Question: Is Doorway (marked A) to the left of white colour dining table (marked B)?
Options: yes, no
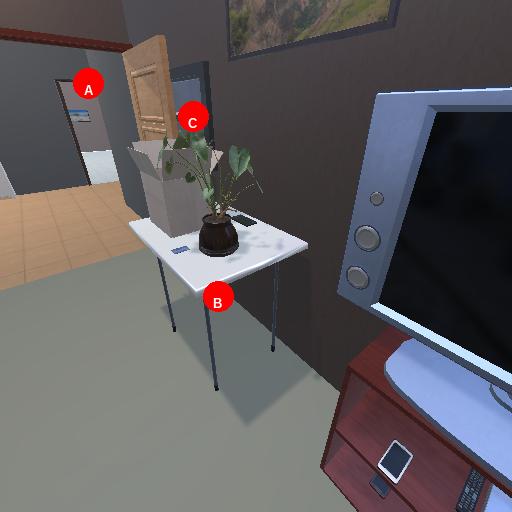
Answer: yes